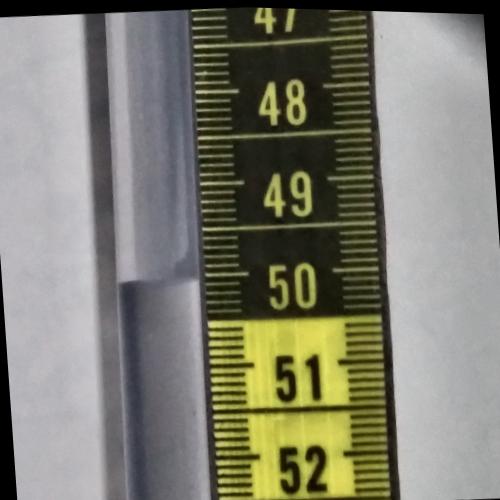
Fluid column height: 50.1 cm